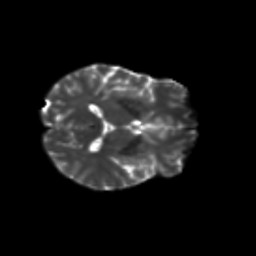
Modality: T2w
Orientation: axial
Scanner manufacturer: siemens
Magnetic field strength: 3 T
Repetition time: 9.2 s
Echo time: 0.084 s